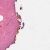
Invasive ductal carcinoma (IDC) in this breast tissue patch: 0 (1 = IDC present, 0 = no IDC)